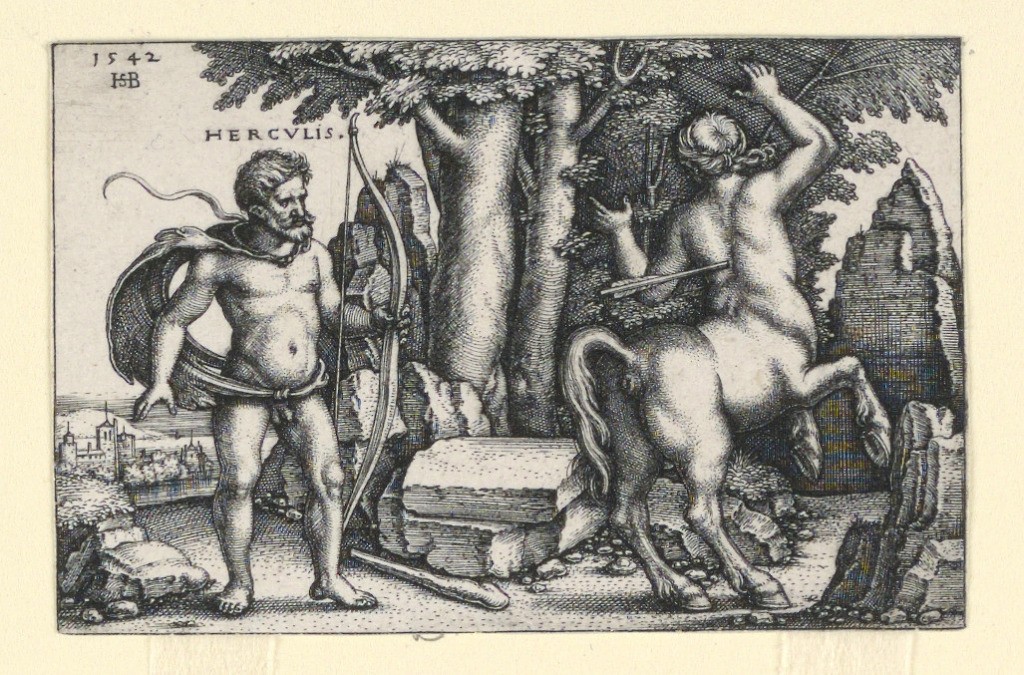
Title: Hercules Killing Nessus
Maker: Hans Sebald Beham, German, 1500–1550
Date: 1542–48
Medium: Engraving on off-white laid paper
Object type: Print
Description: Horizontal rectangle. Hercules, at left, has just shot an arrow into the back of the Centaur, Nessus, seen at right. Rocks and trees in background.